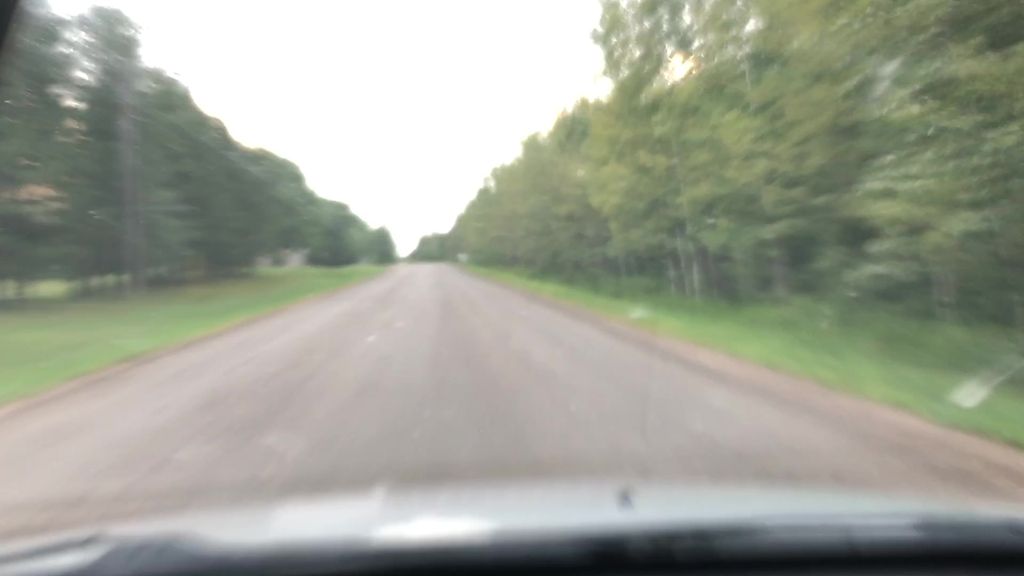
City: edmonton